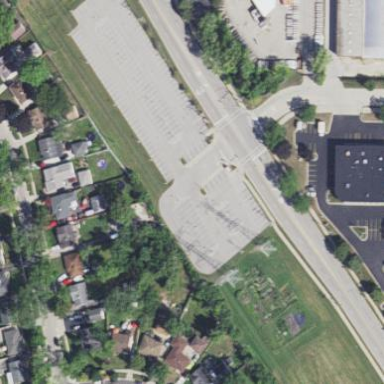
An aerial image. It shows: Paved parking area with park and ride facility.